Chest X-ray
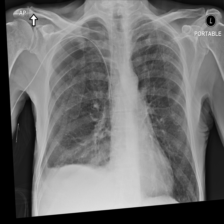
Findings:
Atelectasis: negative
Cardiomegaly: negative
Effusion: positive
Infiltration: negative
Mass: negative
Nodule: negative
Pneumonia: negative
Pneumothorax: positive
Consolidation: negative
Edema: negative
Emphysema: negative
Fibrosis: negative
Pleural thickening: negative
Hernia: negative